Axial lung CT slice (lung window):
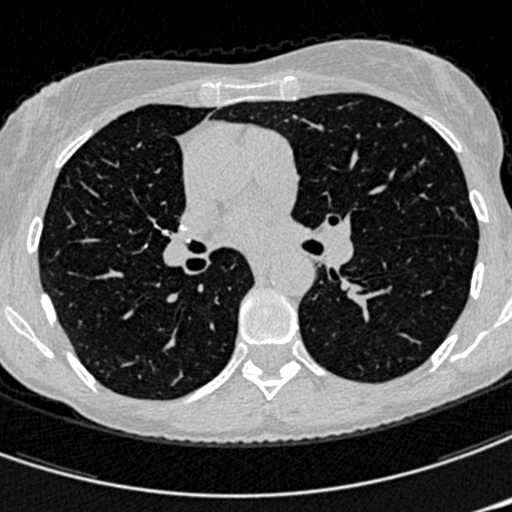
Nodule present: no